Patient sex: M
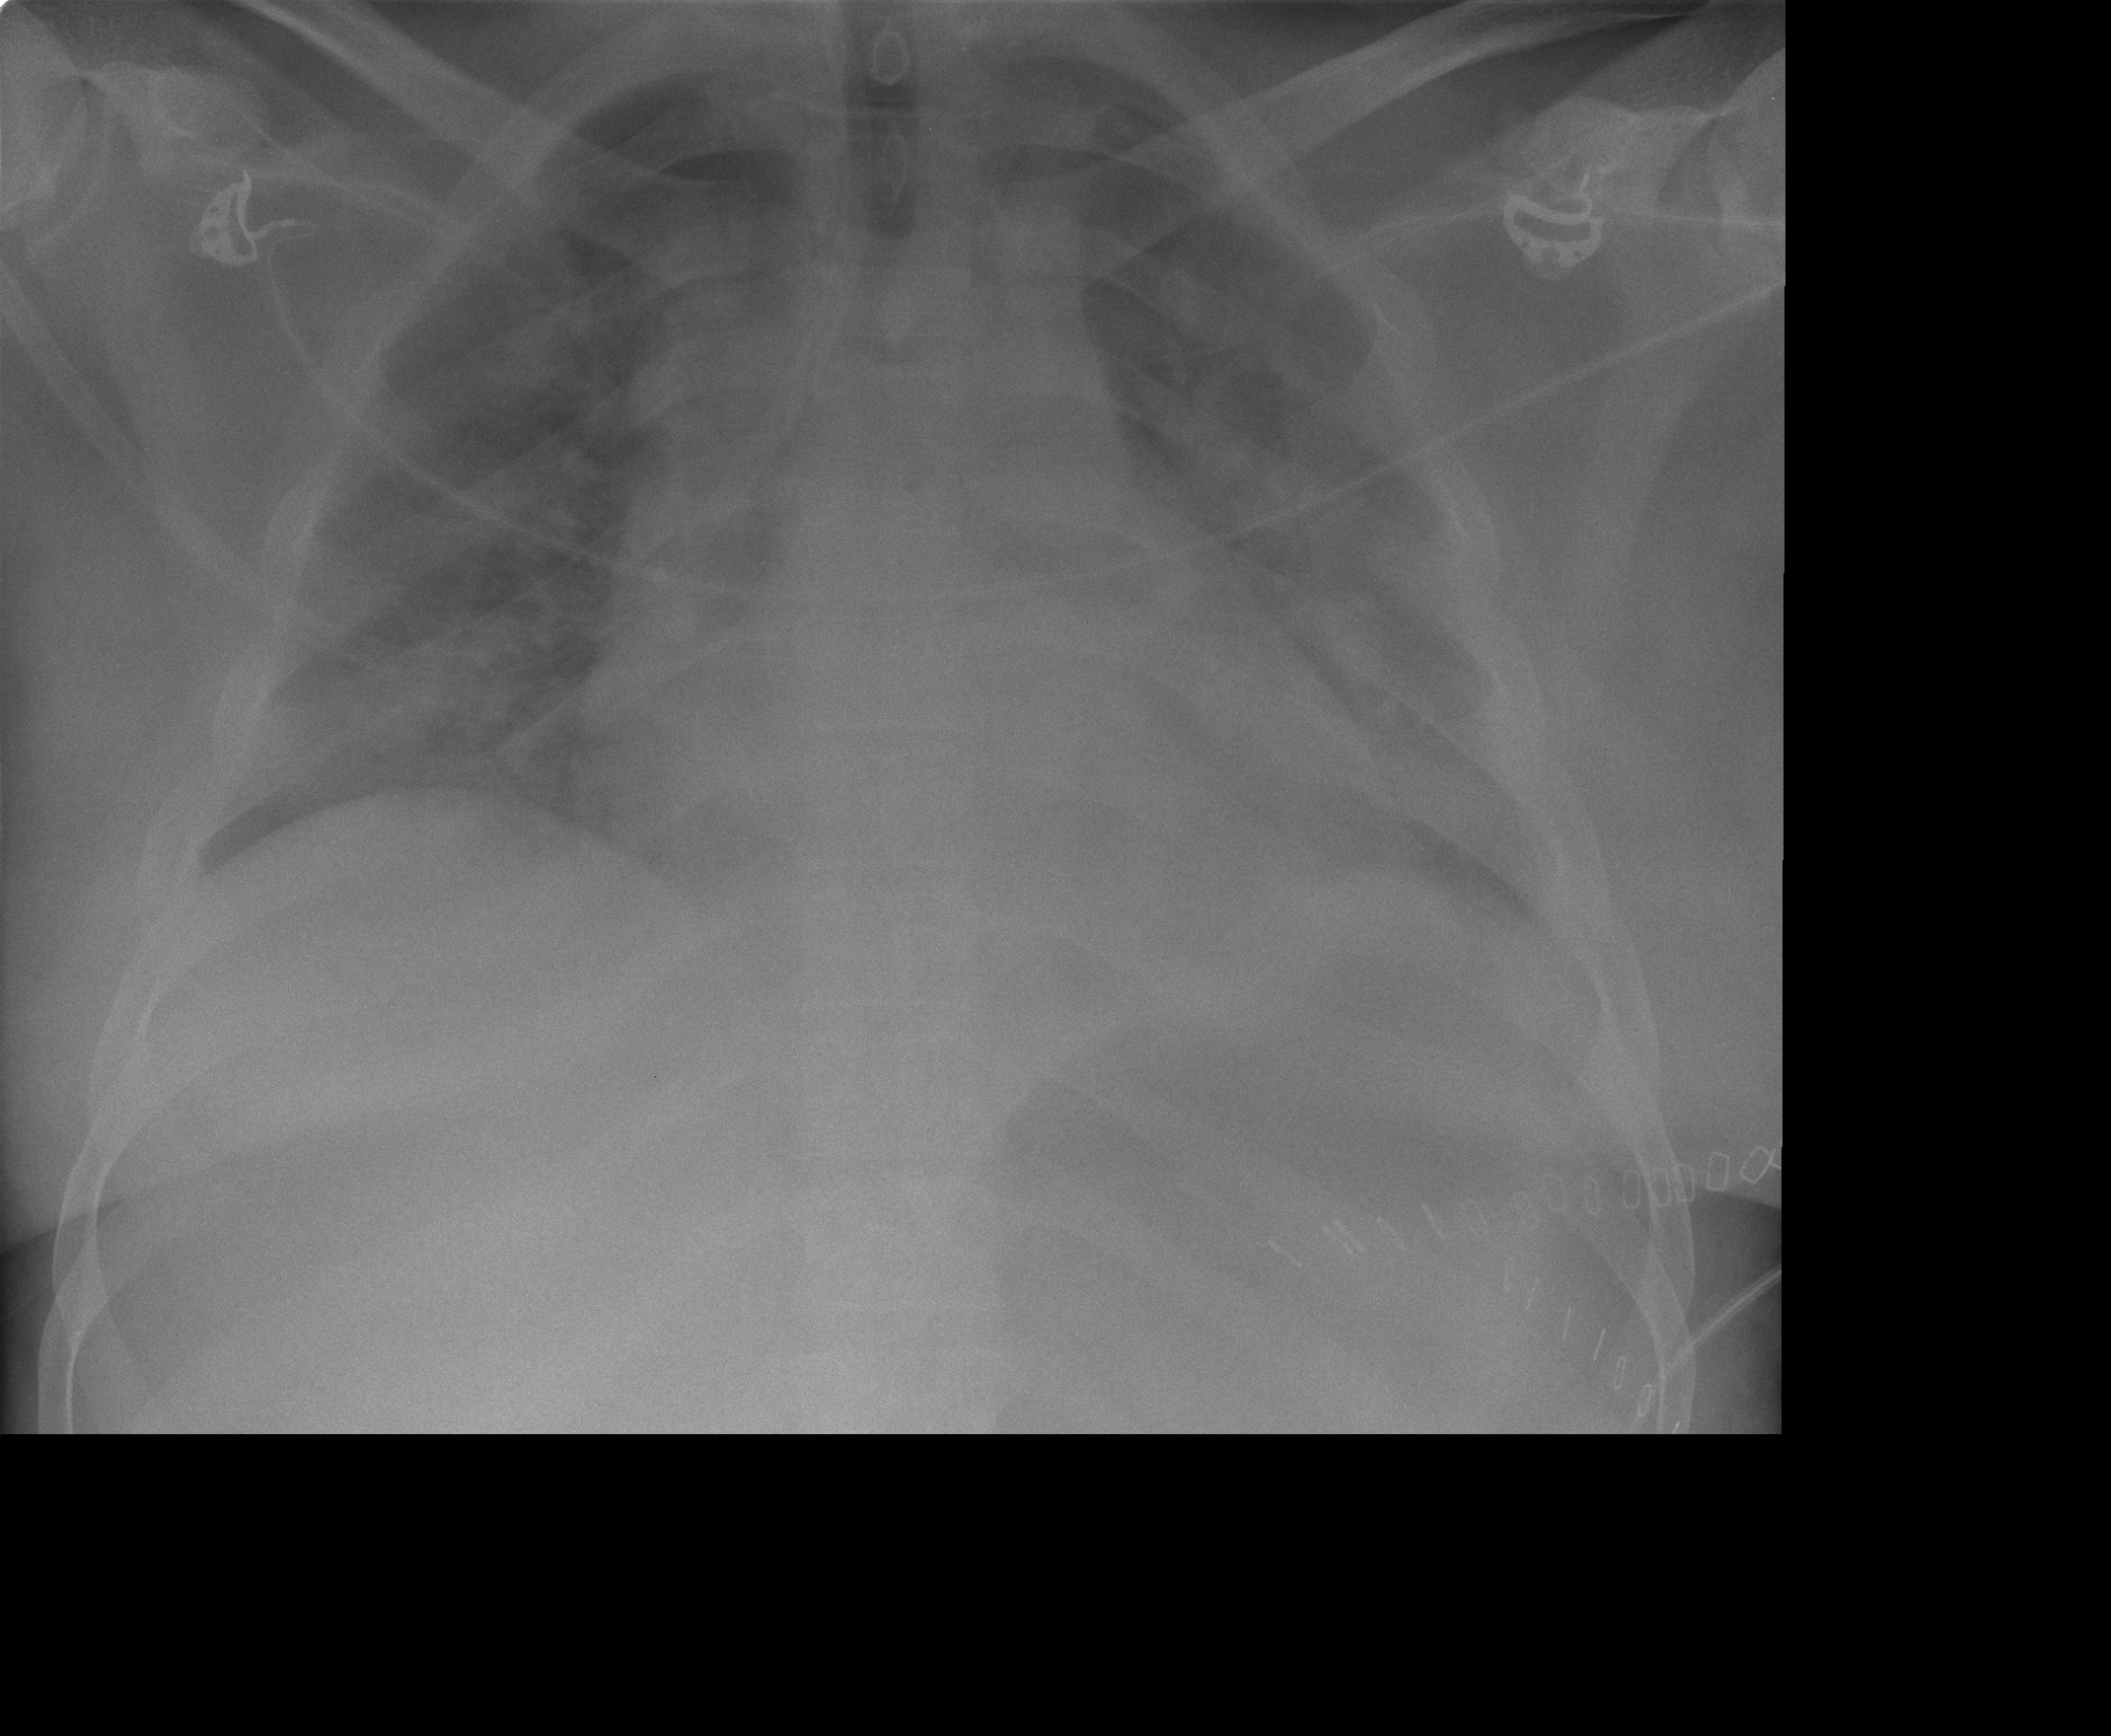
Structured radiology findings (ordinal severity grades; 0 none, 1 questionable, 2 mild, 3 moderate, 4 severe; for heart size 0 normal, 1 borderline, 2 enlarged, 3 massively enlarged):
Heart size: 2
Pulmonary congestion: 0
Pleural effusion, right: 0
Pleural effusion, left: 0
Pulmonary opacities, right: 2
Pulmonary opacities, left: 2
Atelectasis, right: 0
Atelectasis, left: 0